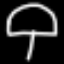
Label: mushroom